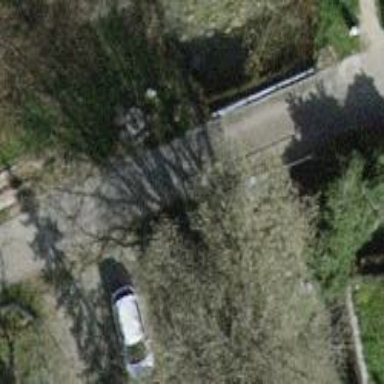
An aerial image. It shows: Residential road with bridge.